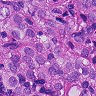
Metastatic tissue present: yes